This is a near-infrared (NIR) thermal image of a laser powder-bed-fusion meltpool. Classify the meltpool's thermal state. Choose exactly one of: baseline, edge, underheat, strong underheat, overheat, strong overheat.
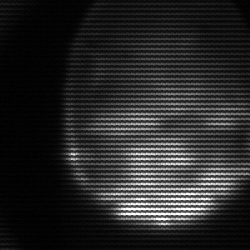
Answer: edge